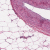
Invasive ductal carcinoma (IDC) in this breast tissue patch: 0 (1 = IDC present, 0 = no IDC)